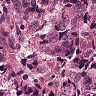
Metastatic tissue present: yes